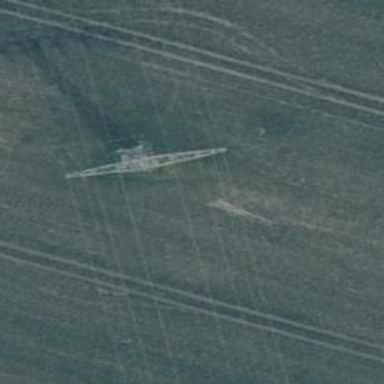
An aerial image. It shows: Power line in the image.